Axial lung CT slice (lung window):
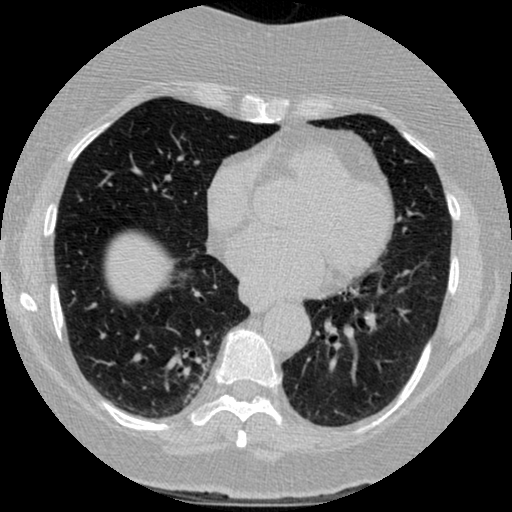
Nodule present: no